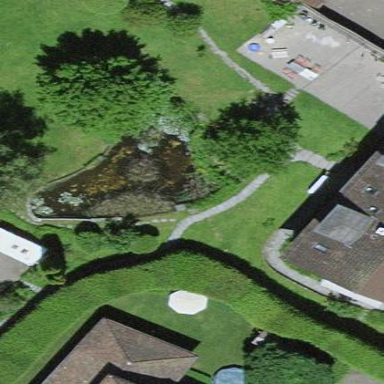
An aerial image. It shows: Peaceful pond surrounded by nature.